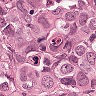
Metastatic tissue present: yes